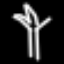
Label: palm tree